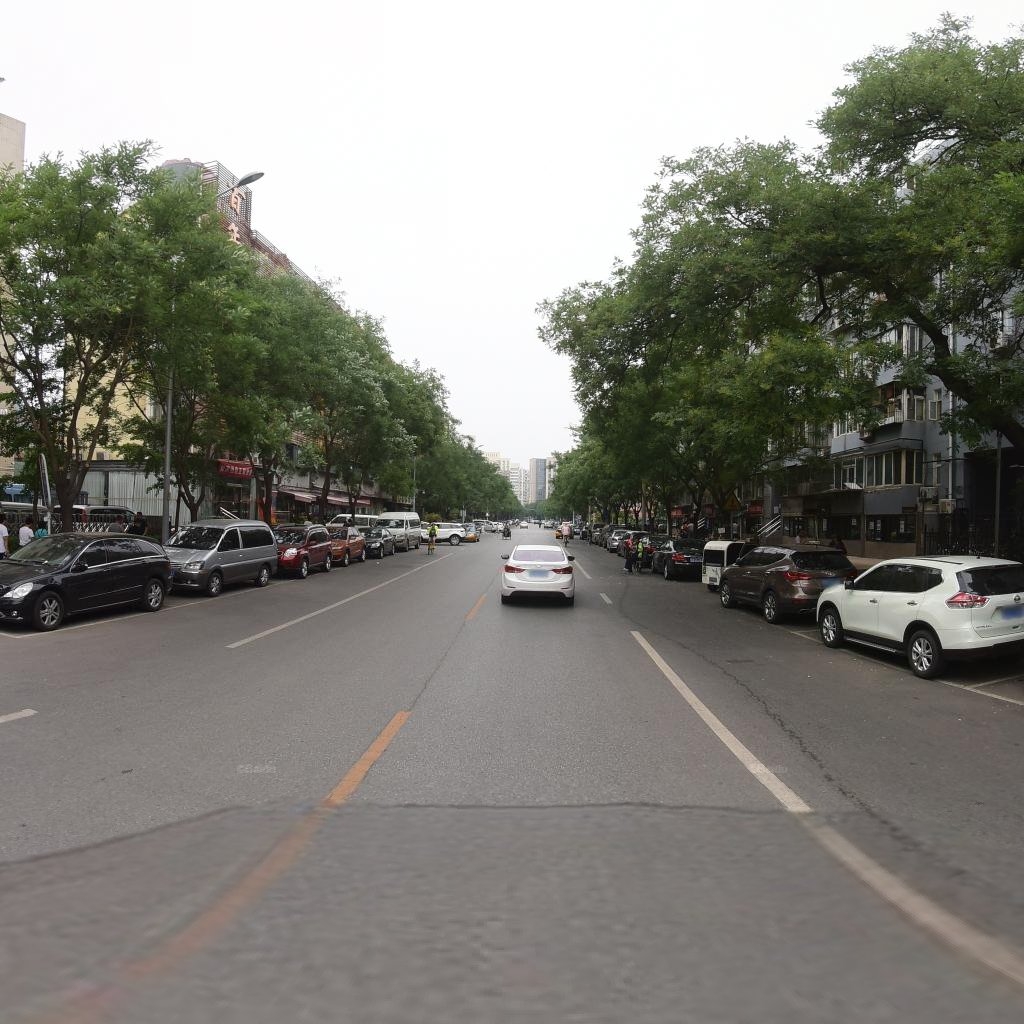
Region: Xicheng
Road damage annotations: longitudinal crack, longitudinal crack